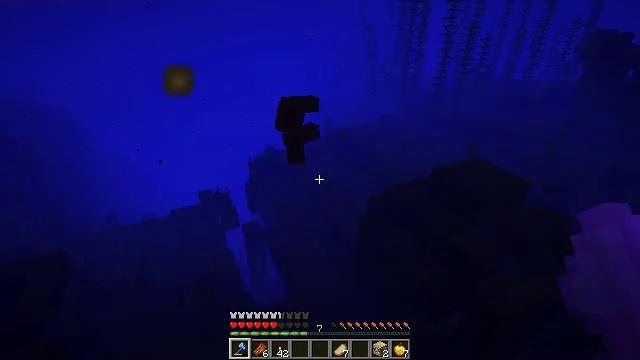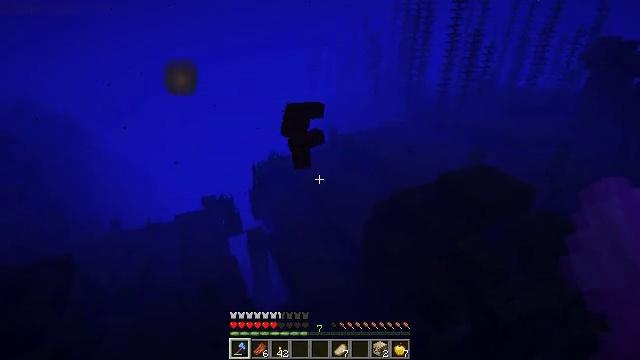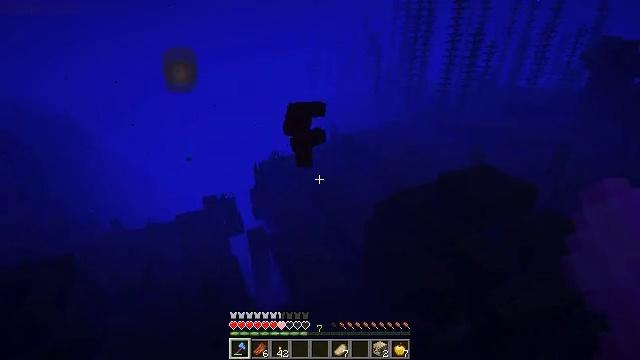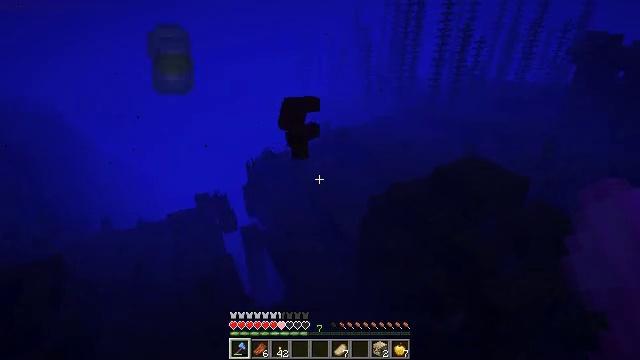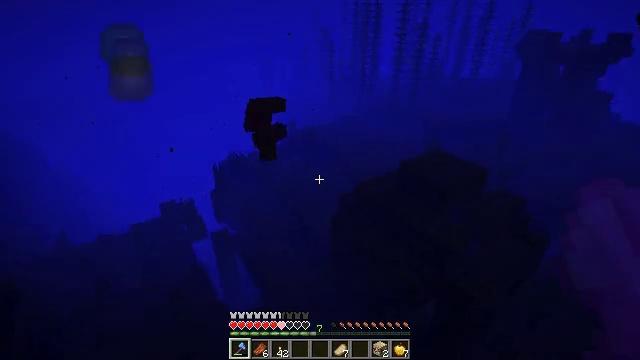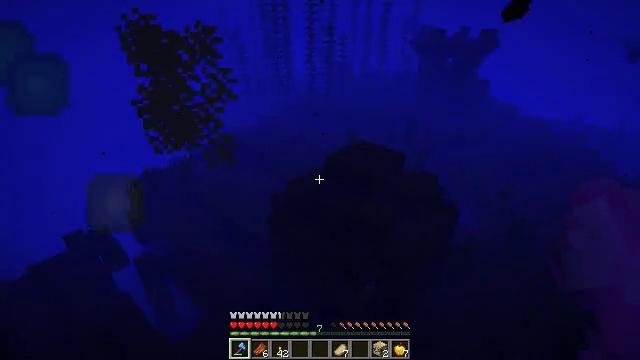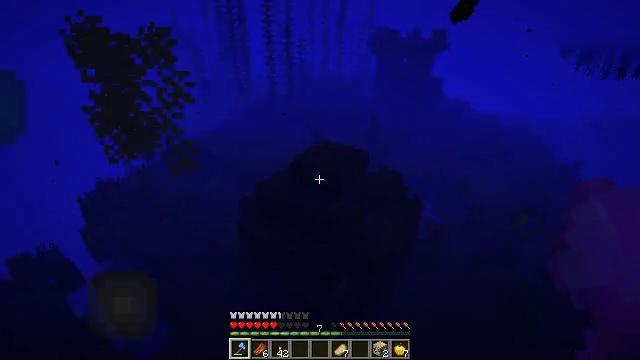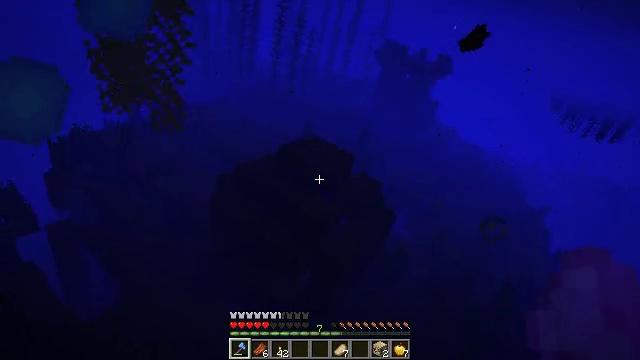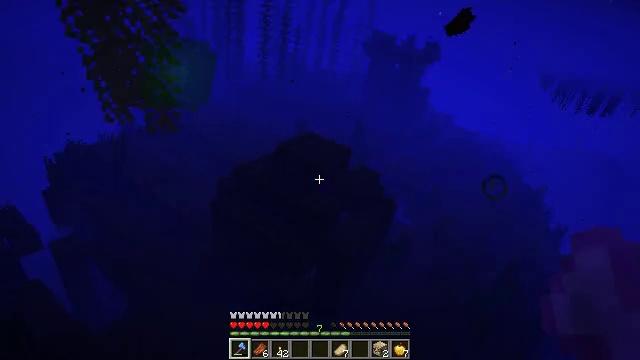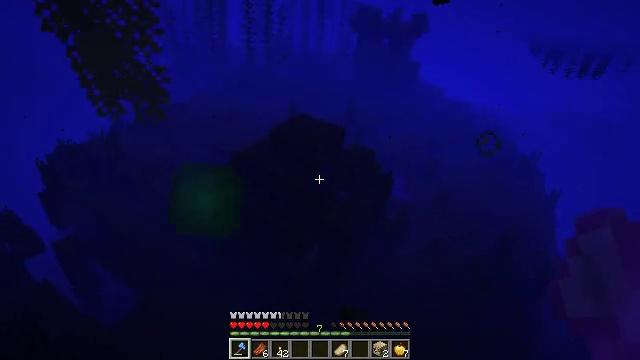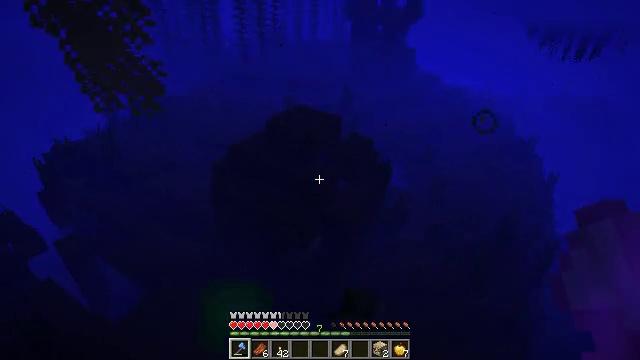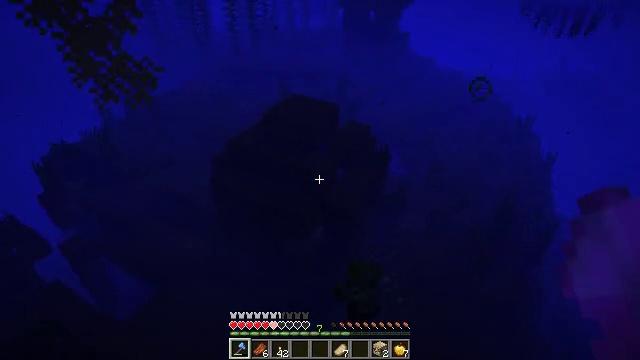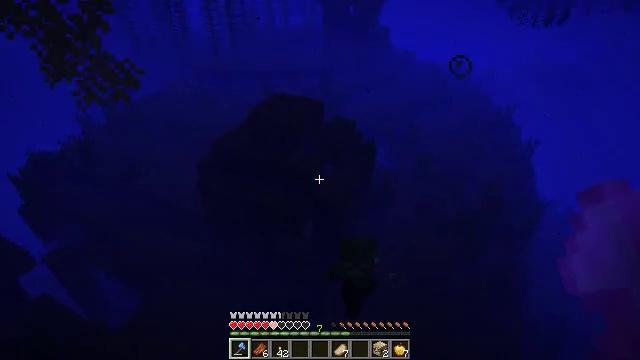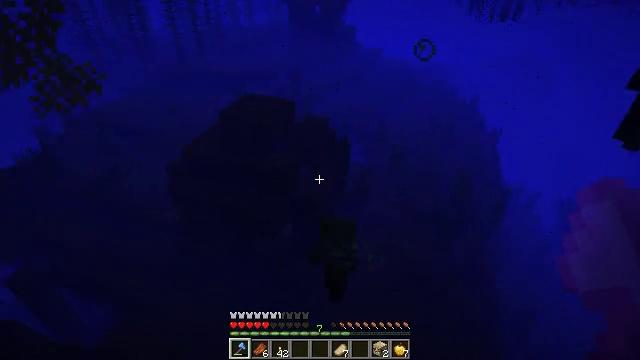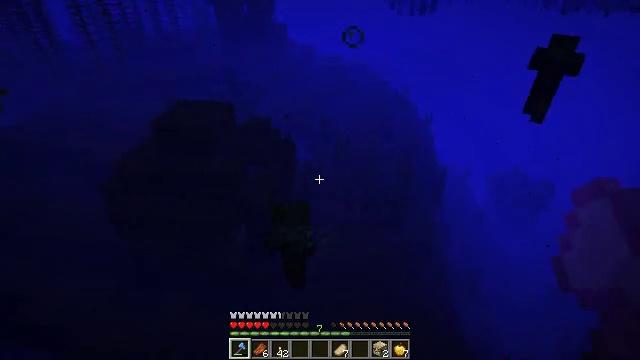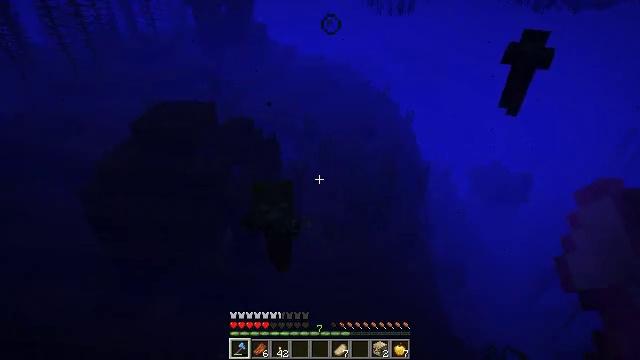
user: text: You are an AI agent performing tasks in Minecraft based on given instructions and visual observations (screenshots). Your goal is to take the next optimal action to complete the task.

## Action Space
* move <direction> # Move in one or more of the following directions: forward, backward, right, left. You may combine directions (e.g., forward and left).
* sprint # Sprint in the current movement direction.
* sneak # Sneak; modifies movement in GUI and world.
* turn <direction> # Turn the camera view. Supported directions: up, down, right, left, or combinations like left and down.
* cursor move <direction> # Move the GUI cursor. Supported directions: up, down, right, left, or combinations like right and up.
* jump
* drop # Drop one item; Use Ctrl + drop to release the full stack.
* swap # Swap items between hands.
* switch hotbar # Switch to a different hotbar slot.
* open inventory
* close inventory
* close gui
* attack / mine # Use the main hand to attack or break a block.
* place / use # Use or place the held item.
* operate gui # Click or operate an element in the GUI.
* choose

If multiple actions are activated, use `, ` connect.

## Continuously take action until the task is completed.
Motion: motion action
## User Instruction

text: Combat the drowned.
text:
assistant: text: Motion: move back and move left, turn up
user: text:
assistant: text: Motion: move back and move left
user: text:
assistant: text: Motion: move back and move left, turn right
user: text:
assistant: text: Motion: move back and move left, turn right
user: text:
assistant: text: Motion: move back and move left, turn right
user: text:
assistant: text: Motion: move back, turn right
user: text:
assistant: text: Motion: move back, turn right
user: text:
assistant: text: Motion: move back
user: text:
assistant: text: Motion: move back, turn right and down
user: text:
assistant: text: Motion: turn down
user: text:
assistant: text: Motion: turn down
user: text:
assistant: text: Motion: turn right
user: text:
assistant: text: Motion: move back, turn right
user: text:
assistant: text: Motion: move back, turn right
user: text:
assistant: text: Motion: move back, turn right
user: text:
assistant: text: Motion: move back
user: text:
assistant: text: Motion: move back
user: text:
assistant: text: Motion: move back
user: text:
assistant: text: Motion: move back
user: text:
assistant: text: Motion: turn left
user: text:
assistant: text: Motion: no_op
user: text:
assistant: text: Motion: move forward, turn left
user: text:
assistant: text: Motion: move forward, turn left and up
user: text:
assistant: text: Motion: move forward, turn left and up
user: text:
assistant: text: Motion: move forward, turn left and up
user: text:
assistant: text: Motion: move forward, turn left and up
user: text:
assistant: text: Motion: move forward, turn up
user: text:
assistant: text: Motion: move forward, turn up
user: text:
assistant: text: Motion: move forward, turn up
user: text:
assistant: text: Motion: move forward, turn up